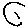
Label: moon